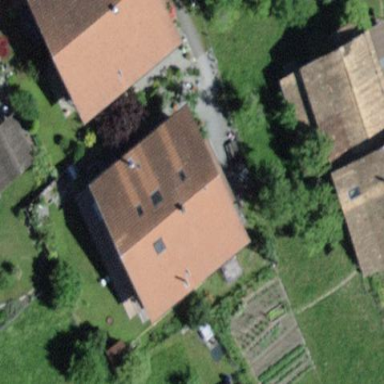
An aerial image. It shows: Residential building.